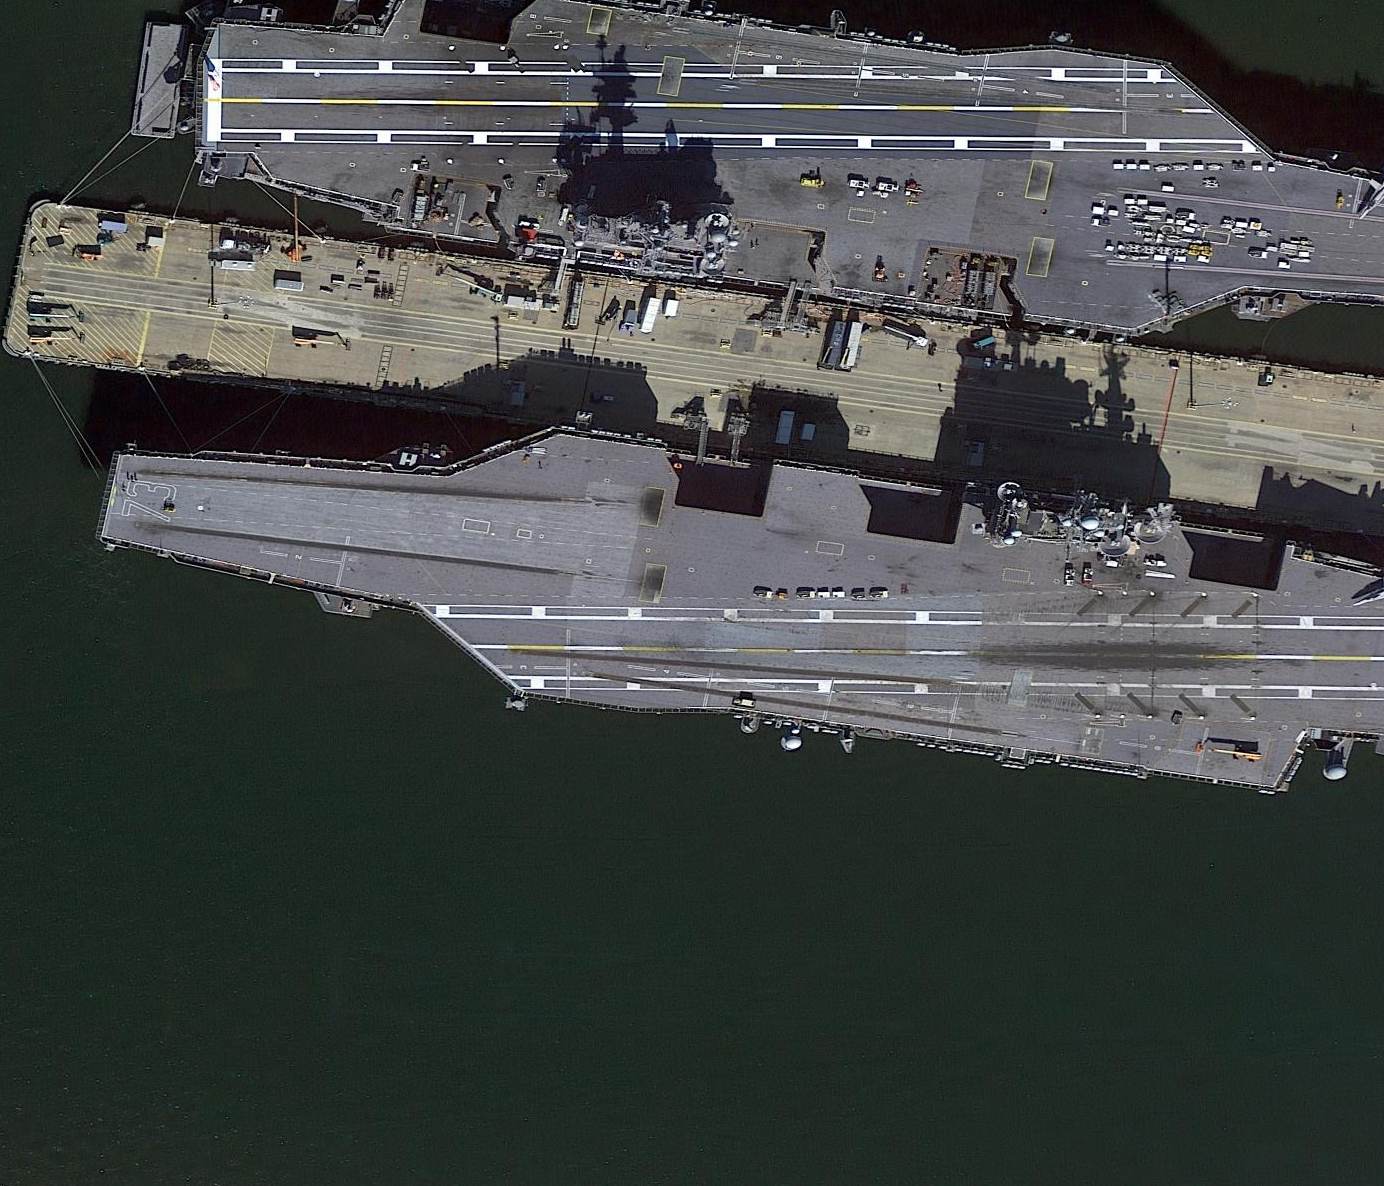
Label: aircraft_carrier